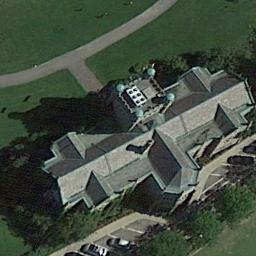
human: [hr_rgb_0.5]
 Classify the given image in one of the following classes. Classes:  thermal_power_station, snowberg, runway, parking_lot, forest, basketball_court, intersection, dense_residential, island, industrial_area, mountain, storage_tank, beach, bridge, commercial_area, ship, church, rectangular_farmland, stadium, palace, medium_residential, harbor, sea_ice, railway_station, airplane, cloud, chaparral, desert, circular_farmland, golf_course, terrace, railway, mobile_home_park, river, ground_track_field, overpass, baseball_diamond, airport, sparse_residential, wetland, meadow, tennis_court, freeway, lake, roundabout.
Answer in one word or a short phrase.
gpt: church